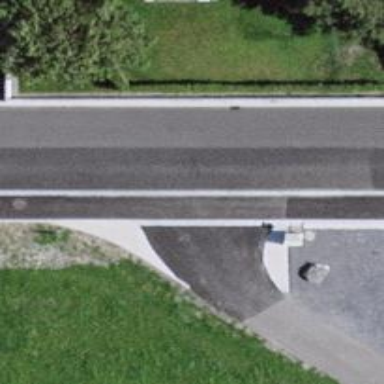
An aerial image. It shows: Asphalt road classified as tertiary.